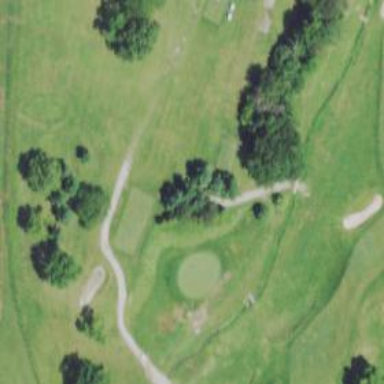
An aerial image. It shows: Path for both road and golf.